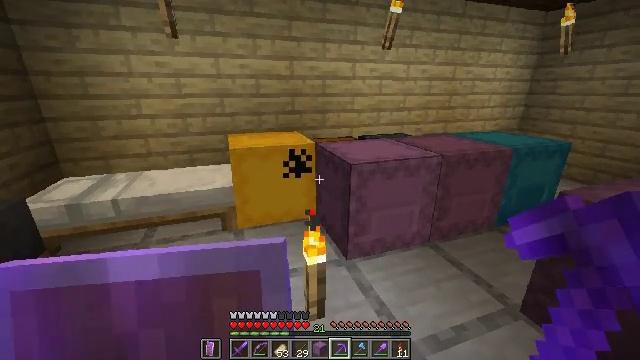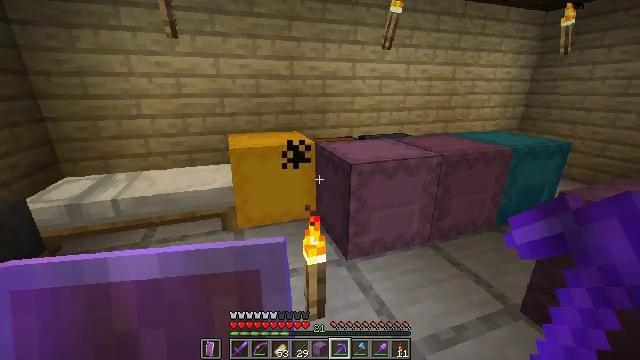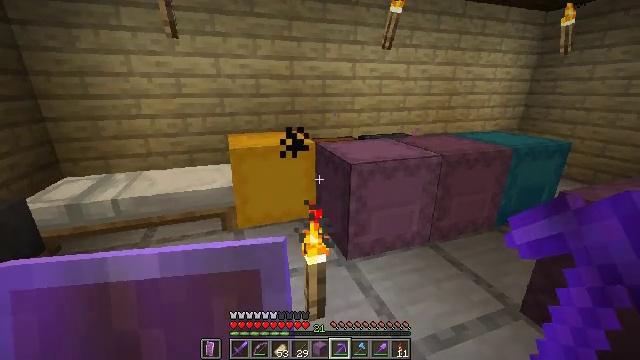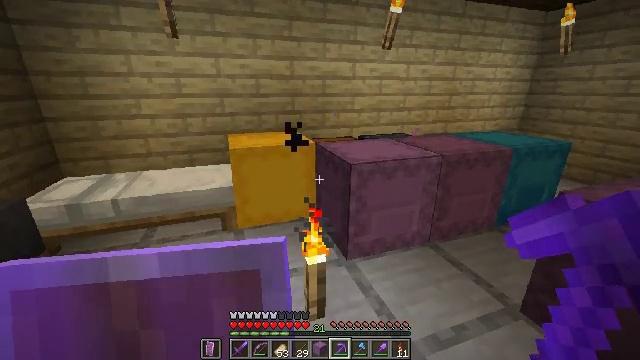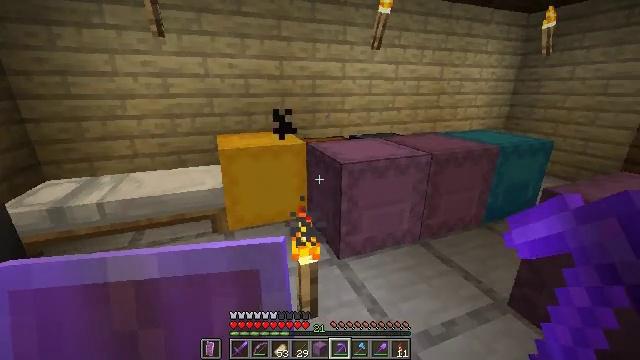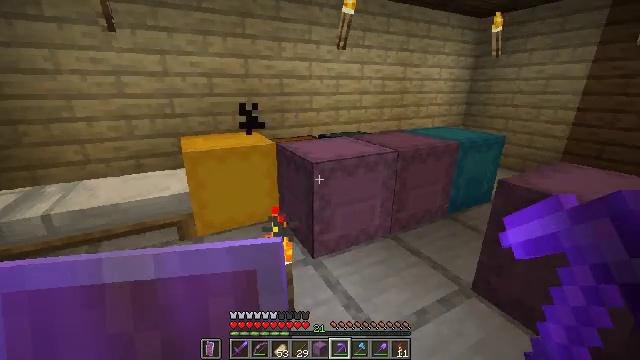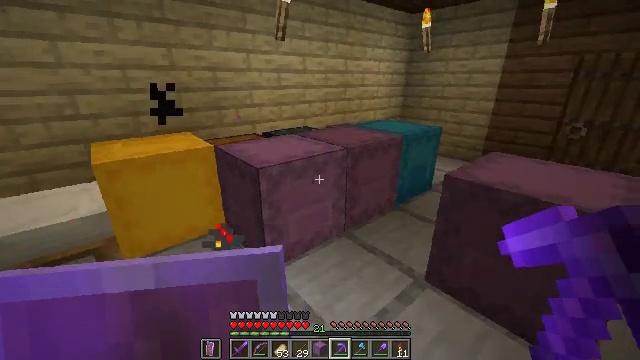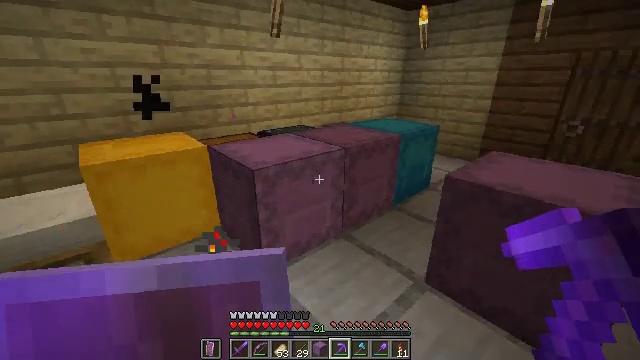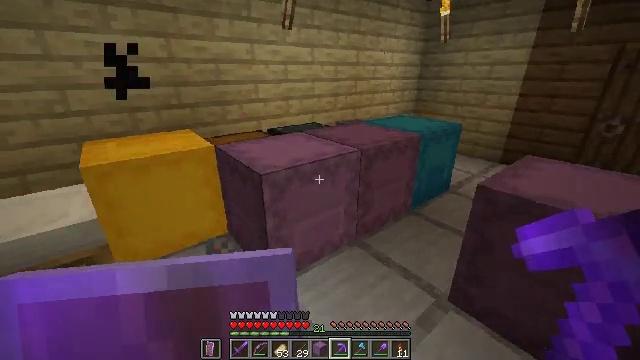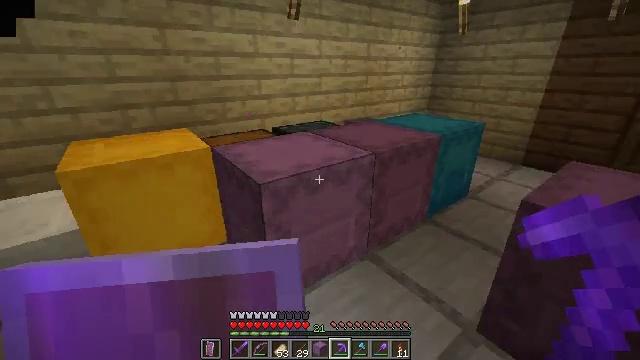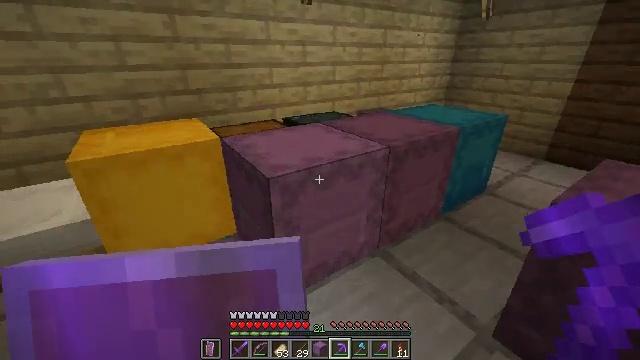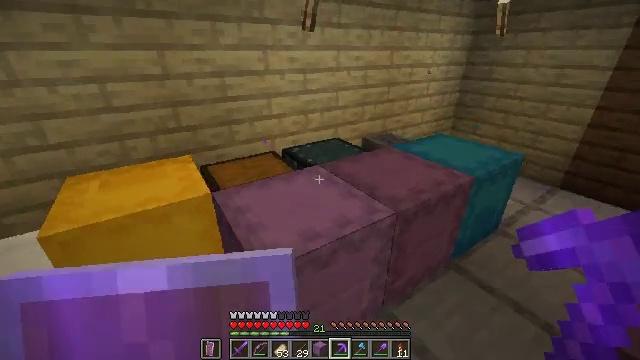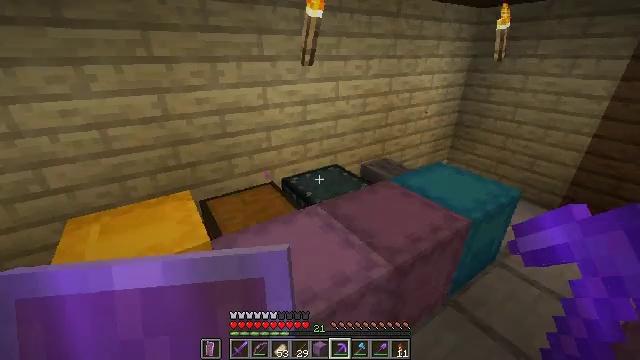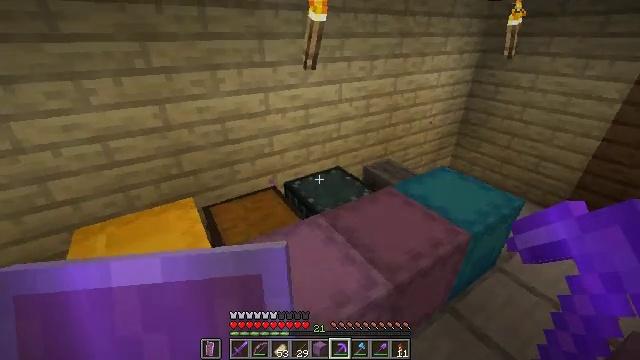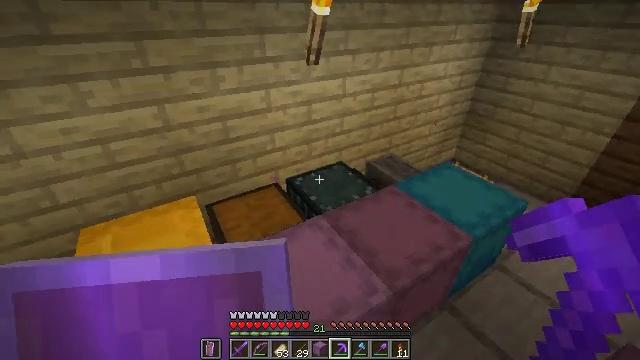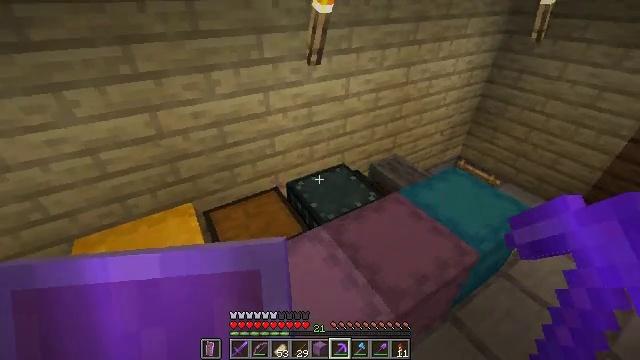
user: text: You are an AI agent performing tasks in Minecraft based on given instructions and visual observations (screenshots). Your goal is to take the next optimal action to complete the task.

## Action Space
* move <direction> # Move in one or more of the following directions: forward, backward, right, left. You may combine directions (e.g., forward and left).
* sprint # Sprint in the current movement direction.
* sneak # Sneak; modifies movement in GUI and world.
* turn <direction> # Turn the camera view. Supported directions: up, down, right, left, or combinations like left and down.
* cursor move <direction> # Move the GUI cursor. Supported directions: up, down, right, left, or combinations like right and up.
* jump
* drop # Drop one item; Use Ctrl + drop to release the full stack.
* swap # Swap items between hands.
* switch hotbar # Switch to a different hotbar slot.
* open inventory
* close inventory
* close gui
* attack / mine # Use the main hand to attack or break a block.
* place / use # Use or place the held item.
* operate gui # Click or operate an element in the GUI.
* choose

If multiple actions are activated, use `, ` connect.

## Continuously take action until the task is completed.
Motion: motion action
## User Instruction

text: Smelt netherrack in a furnace to obtain a nether brick.
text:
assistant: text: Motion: no_op
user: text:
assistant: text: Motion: no_op
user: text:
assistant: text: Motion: no_op
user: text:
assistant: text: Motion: turn right
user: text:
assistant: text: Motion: move forward, turn right
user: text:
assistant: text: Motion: move forward, turn right and down
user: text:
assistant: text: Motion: move forward
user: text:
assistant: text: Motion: move forward, turn left and down
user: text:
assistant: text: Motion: move forward, turn left
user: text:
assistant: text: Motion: move forward, turn left and down
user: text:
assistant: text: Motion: move forward, jump
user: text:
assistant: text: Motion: move forward, jump
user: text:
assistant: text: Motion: move forward, turn down, jump
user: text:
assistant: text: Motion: move forward, turn down, jump
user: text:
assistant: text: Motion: move forward, turn down, jump
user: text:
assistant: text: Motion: move forward
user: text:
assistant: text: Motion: move forward
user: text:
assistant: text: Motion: move forward
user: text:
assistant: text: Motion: move forward, turn down
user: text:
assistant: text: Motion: move forward
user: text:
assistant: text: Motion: no_op
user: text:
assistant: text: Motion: no_op
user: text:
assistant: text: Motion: no_op
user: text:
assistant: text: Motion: no_op
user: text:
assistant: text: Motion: no_op
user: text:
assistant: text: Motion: no_op
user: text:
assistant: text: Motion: turn left
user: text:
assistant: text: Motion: turn left
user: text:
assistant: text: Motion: move forward, turn left, jump
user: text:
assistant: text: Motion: move forward, jump